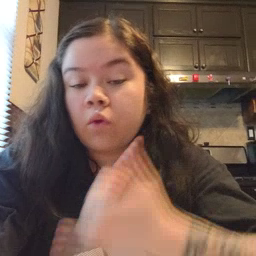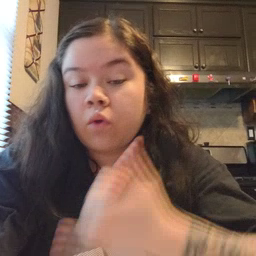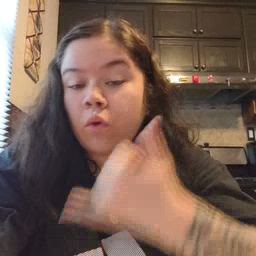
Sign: callonphone